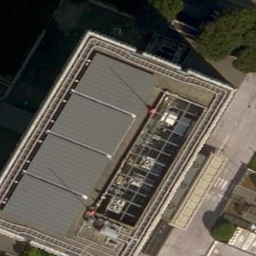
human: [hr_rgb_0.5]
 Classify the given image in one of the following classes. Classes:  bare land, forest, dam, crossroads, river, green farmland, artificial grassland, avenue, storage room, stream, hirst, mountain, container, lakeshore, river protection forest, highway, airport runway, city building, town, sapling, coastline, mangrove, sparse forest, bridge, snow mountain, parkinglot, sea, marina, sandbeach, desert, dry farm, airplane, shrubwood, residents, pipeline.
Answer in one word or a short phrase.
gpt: city building